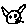
Label: cat